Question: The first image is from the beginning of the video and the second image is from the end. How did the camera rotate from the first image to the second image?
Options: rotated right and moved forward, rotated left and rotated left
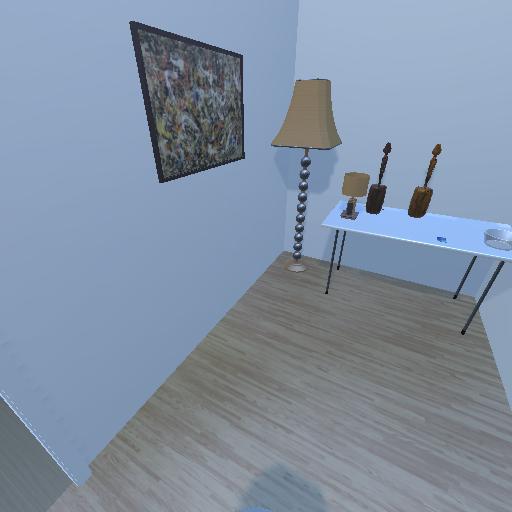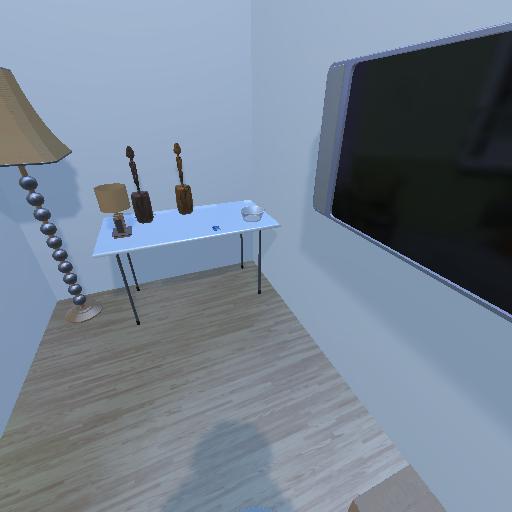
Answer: rotated right and moved forward